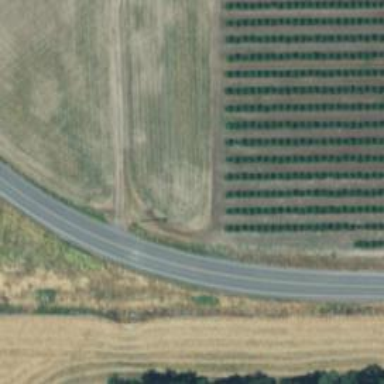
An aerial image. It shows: Primary highway.